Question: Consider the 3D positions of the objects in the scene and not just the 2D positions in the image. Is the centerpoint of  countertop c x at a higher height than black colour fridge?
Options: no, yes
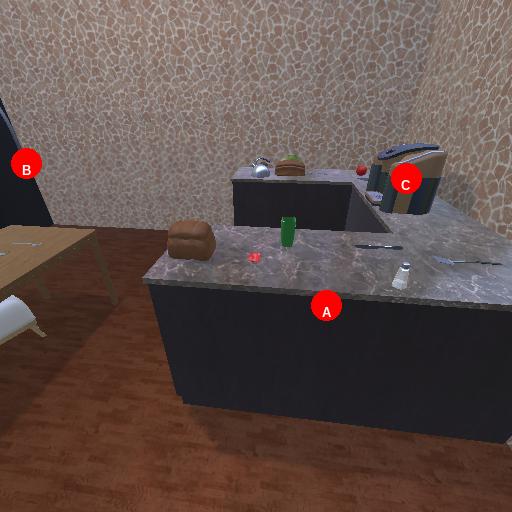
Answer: no